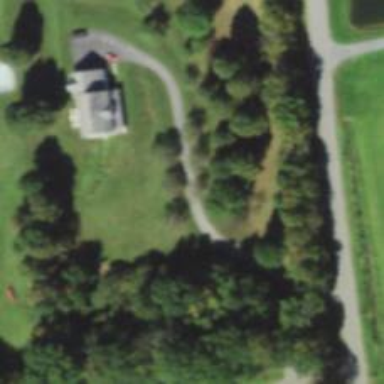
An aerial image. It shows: Driveway.